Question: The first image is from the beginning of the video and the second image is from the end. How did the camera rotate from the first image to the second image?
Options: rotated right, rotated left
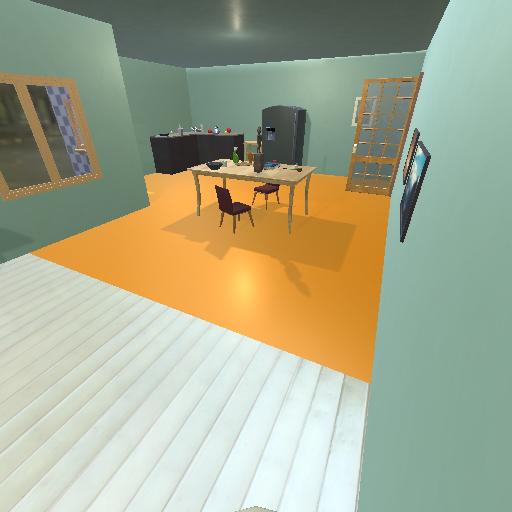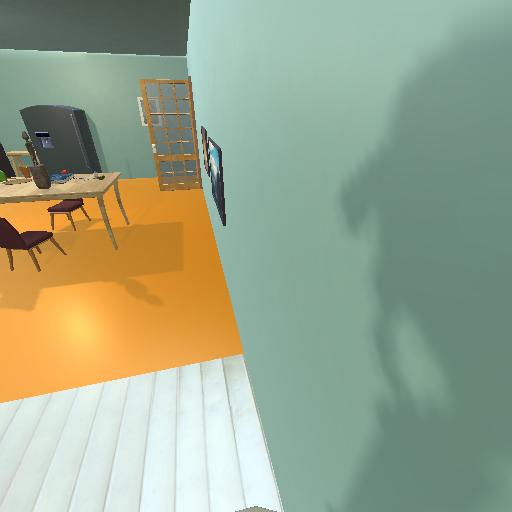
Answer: rotated right